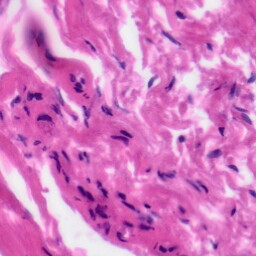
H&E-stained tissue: Tonsil